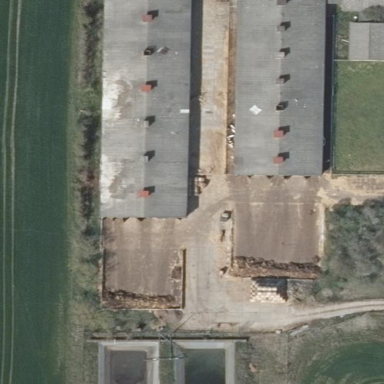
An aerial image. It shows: Farm auxiliary building.